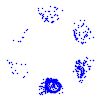
Particle: proton